Question: I have a radscheduler and search button that populate Schduler, when I search and reload radschduler with RadAjaxManager, appointments do not appear open, when I click, if shown. why?

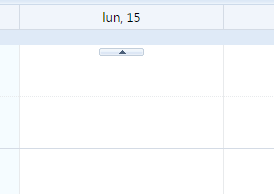
Answer: Ok Solved, I need to add properties for weekview
[WeekView DayStartTime="00:00:00" DayEndTime="23.00:00" GroupingDirection="Horizontal" ShowResourceHeaders="true" UserSelectable="false" ]